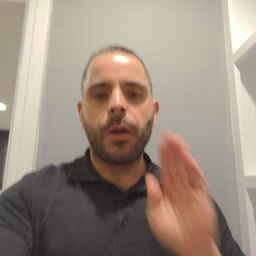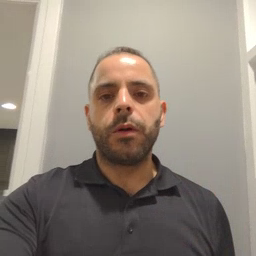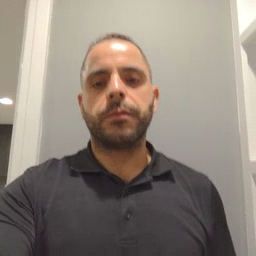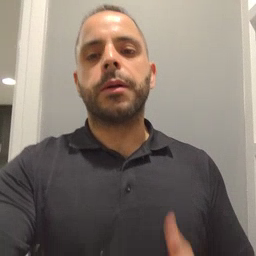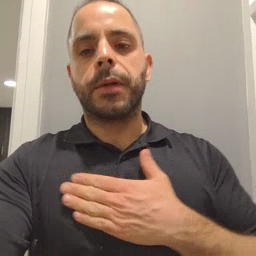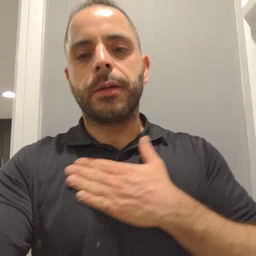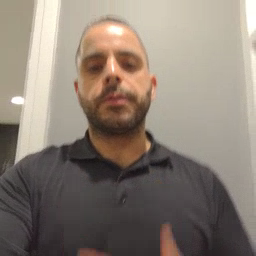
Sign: please